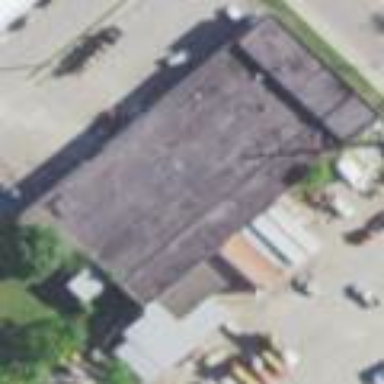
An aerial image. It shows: Industrial building.